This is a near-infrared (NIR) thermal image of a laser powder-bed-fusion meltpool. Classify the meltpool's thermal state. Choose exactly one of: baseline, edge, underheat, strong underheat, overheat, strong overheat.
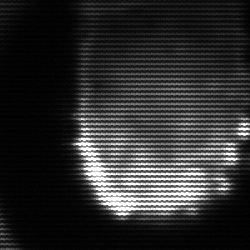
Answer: baseline